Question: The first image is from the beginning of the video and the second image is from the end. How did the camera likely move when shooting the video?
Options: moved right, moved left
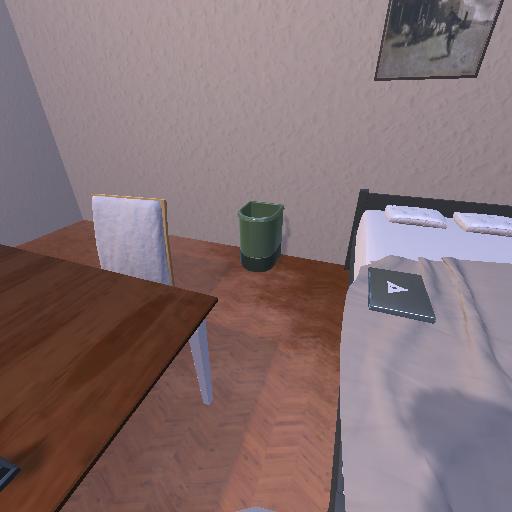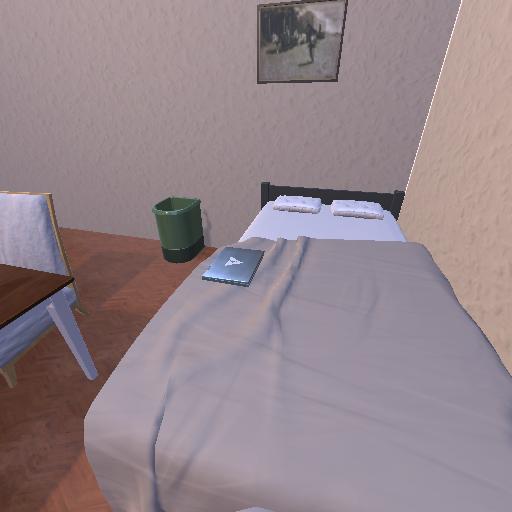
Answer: moved right